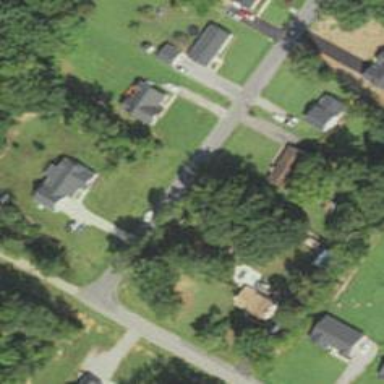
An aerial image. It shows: Residential road.